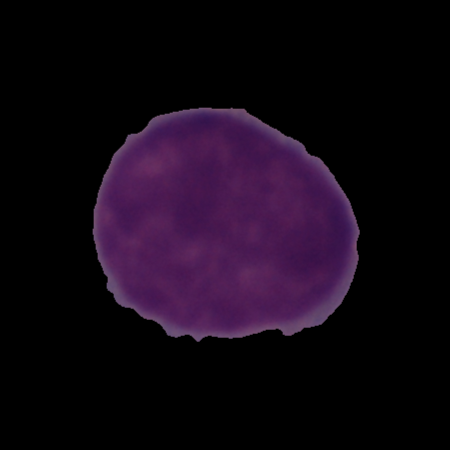
Label: cancer